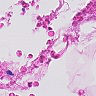
Metastatic tissue present: no